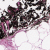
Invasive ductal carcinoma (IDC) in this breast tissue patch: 0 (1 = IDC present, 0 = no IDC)